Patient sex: M
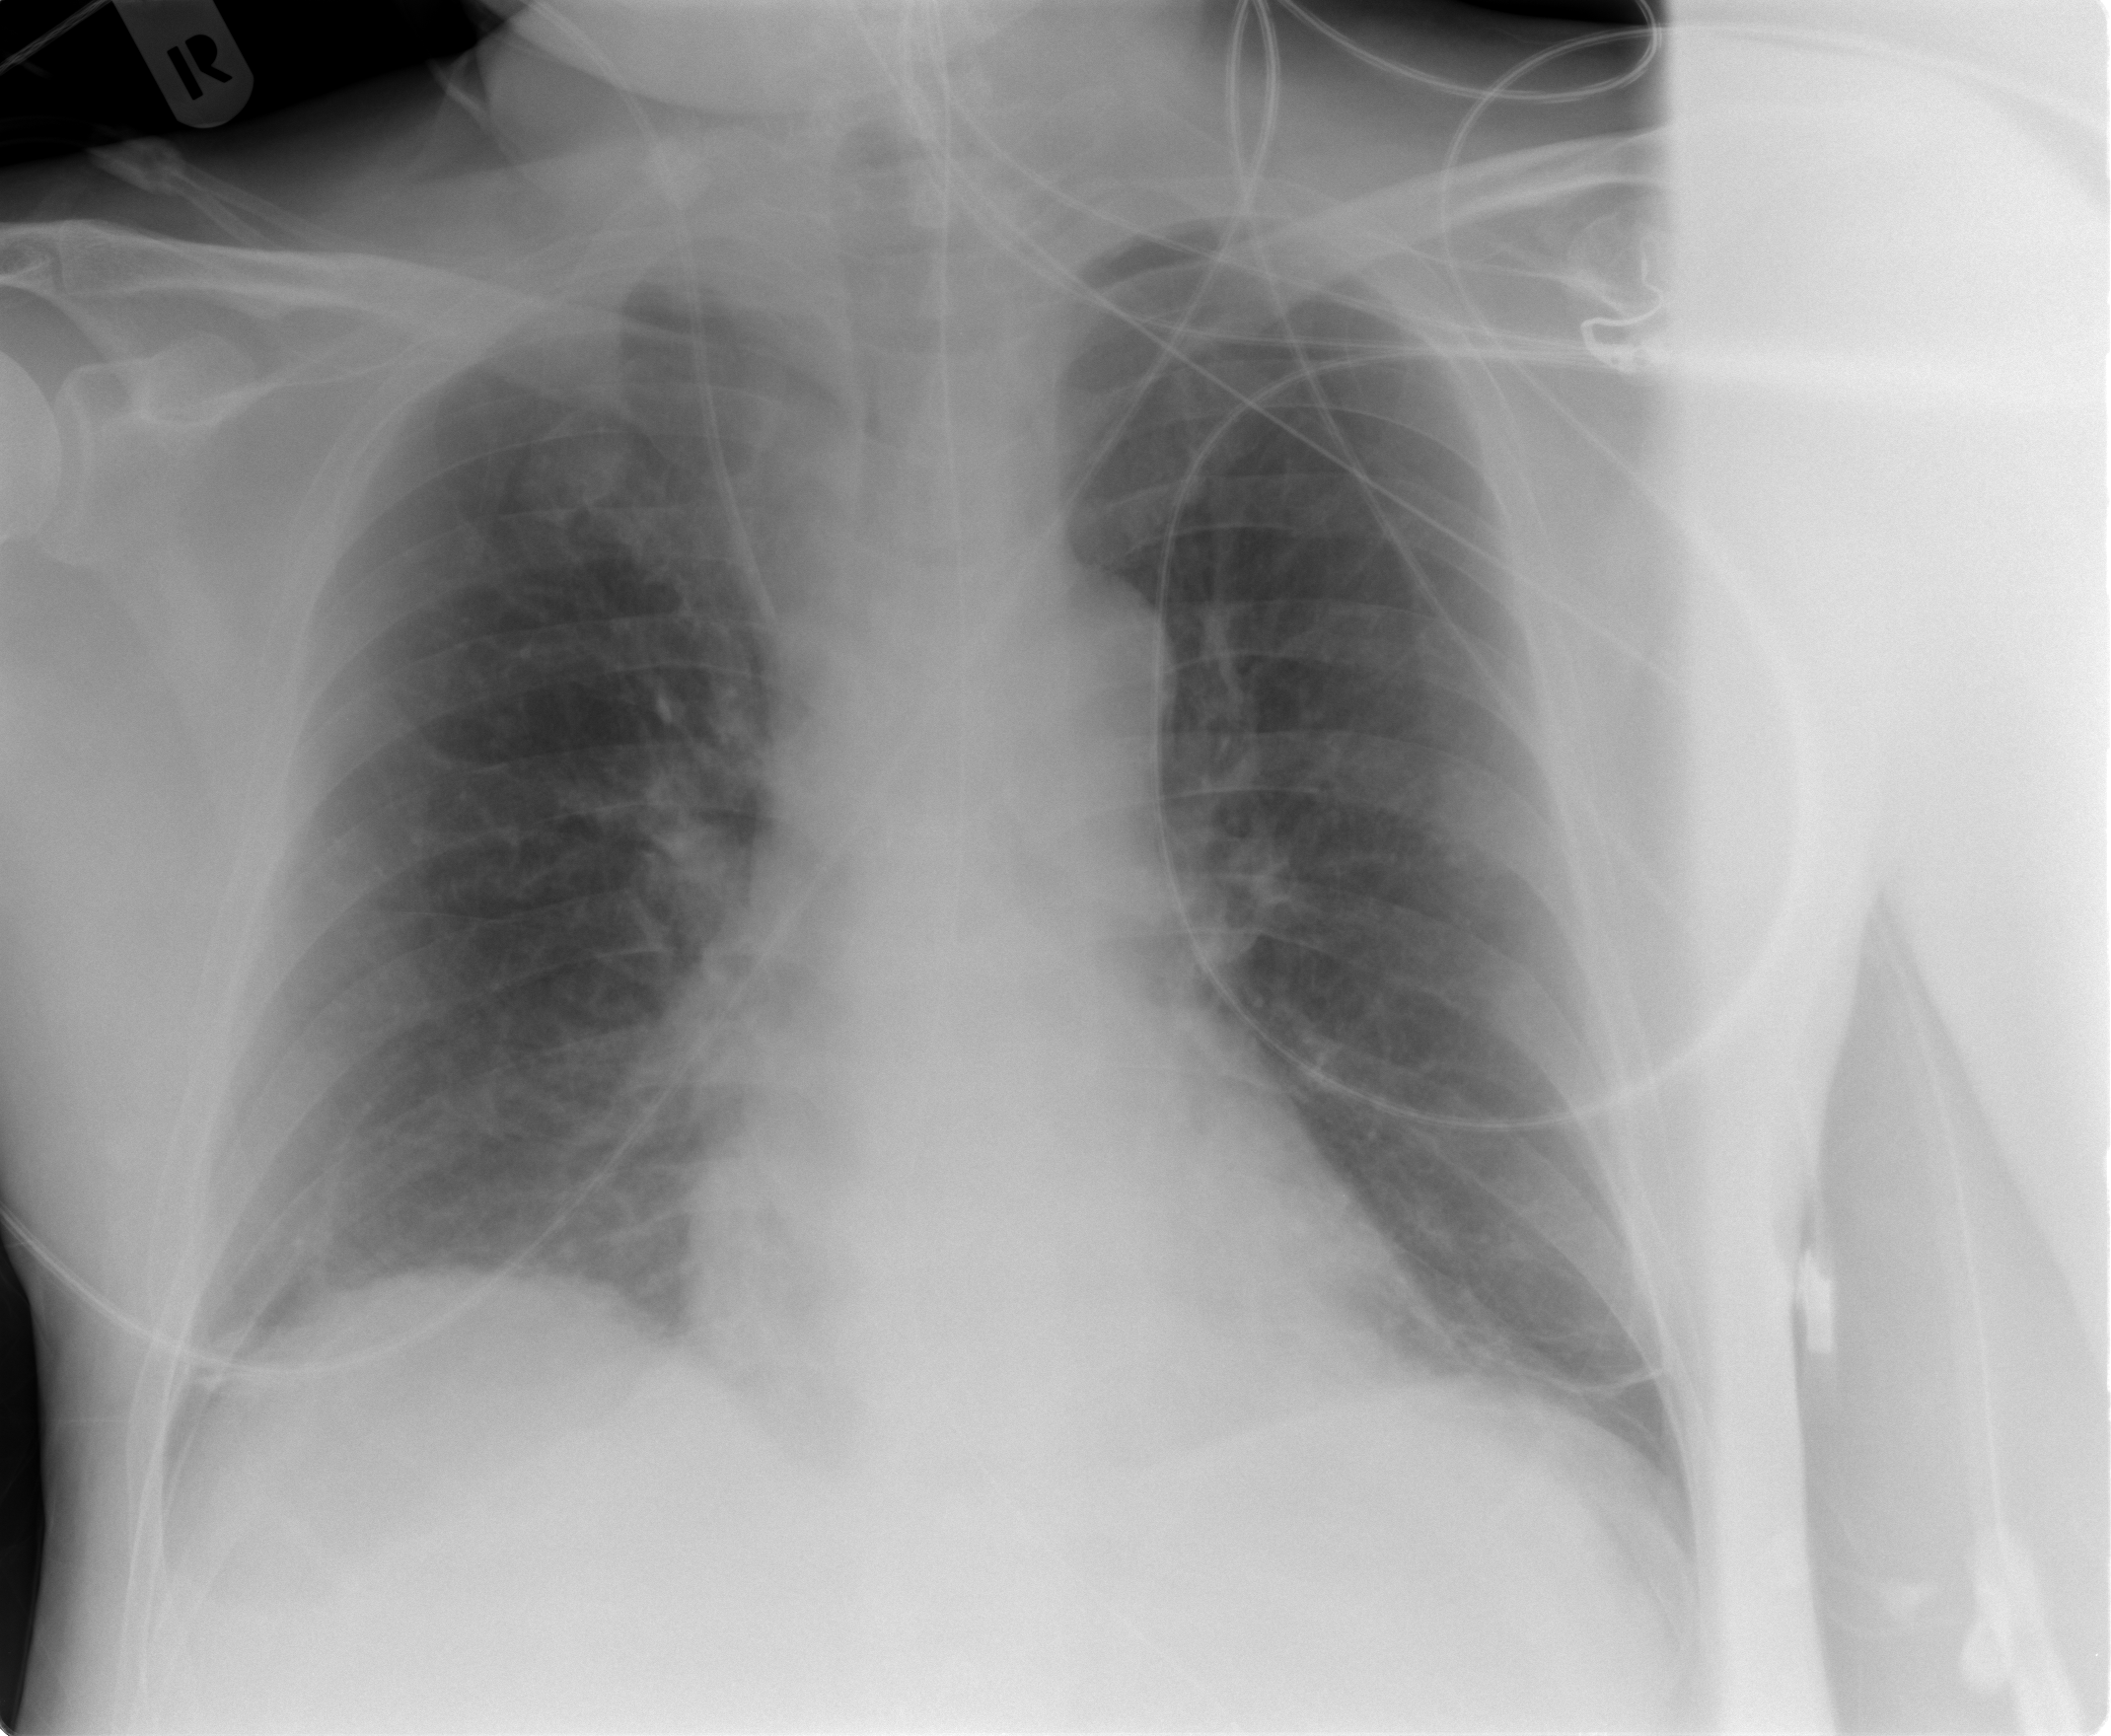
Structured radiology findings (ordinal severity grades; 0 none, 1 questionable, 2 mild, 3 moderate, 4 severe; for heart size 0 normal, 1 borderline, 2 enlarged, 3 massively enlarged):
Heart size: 0
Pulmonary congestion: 0
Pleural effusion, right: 0
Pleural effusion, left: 0
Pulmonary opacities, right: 0
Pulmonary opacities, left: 0
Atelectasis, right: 2
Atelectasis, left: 2